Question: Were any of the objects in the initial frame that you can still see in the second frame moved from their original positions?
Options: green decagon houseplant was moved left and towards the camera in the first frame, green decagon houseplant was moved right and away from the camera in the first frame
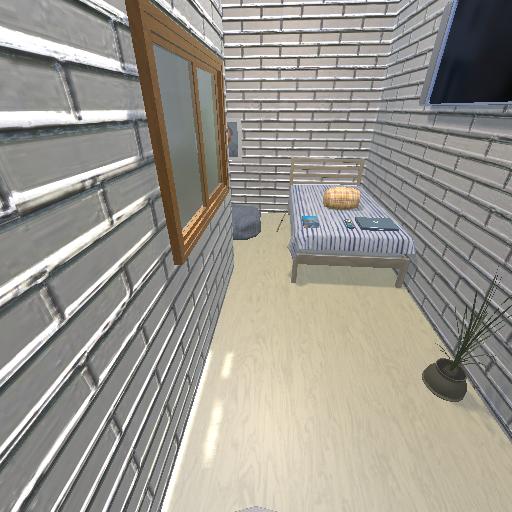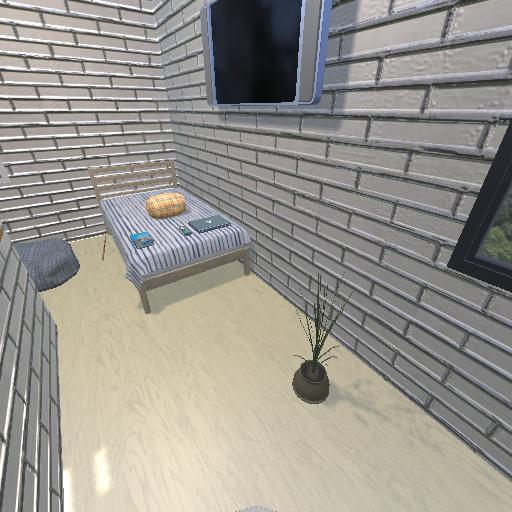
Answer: green decagon houseplant was moved left and towards the camera in the first frame